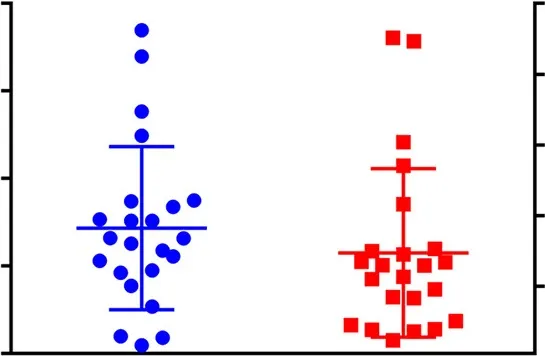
Zanubrutinib concentrations of plasma and CSF.
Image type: pathology (immunostaining)